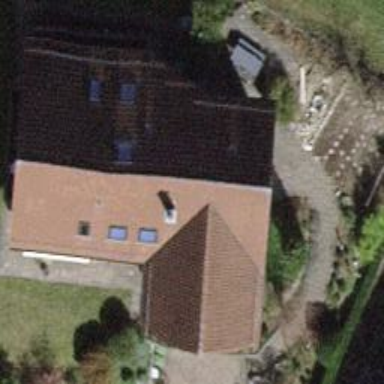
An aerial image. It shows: Building with tile roof.